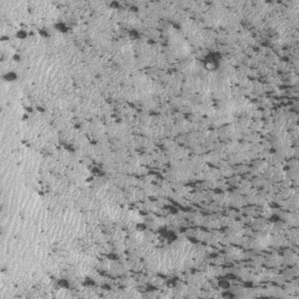
Label: frost